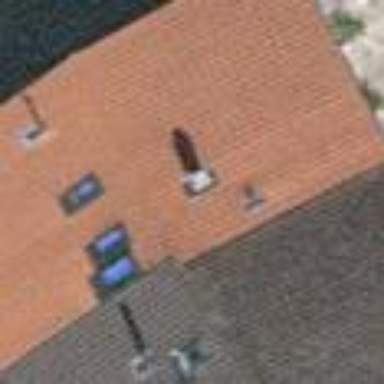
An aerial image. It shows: Terrace building.